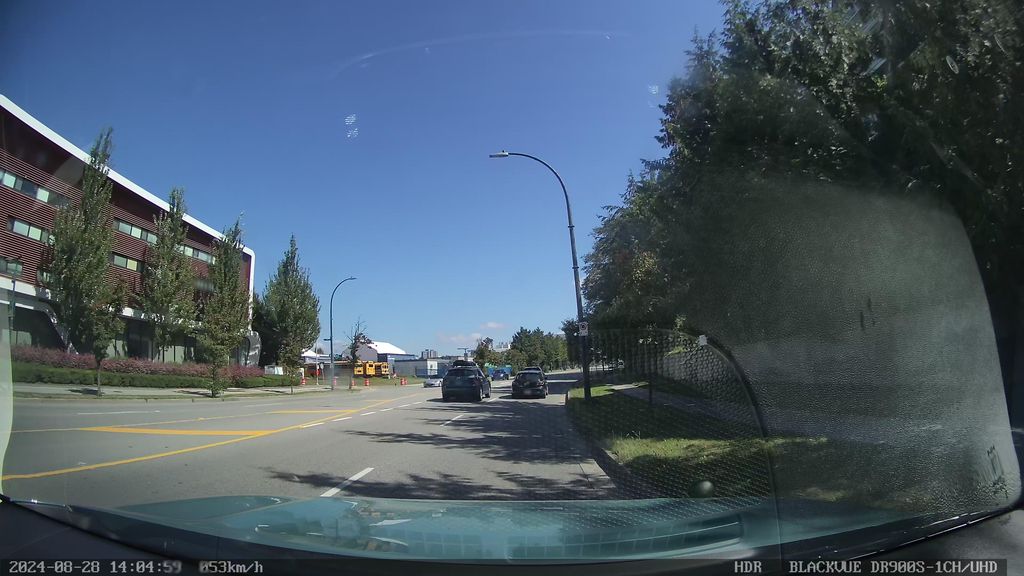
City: vancouver